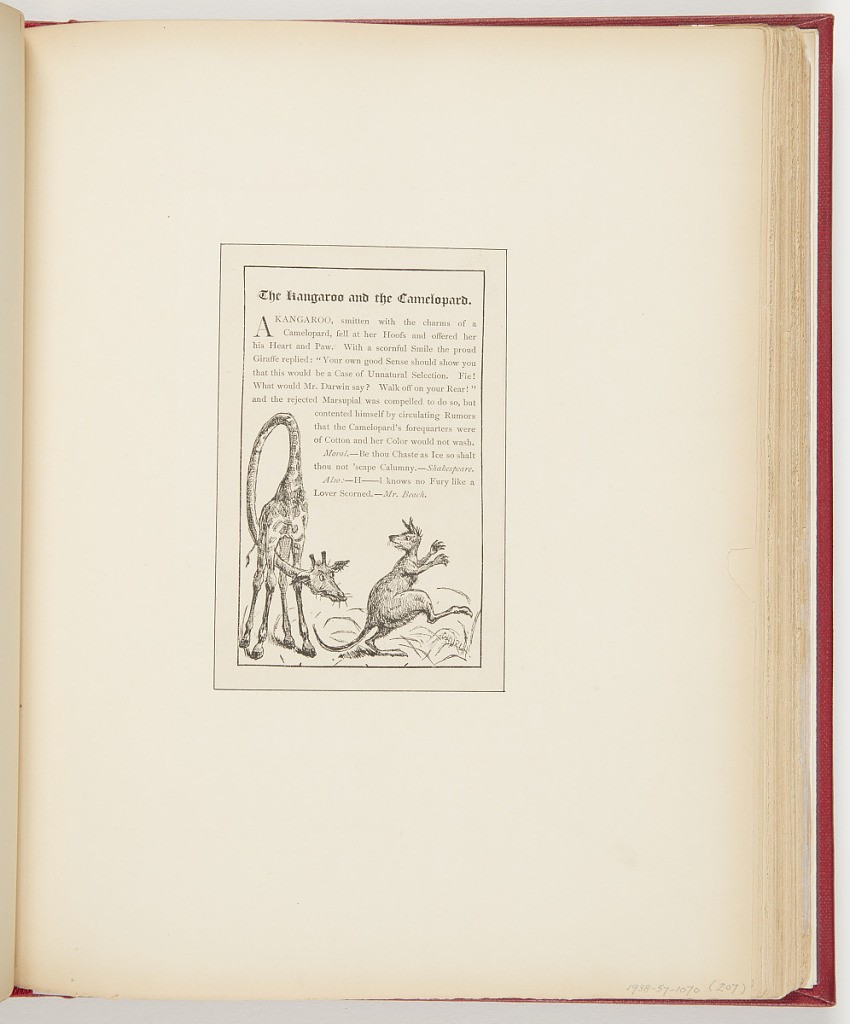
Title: The Kangaroo and the Camelopard
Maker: Frederick Stuart Church, American, 1842–1924
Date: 1878
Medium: Printed in black ink on paper
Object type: Ephemera
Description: Short story about a kangaroo in love. Left, giraffe with neck lowered. Lower center, kangaroo with head turned to face giraffe.